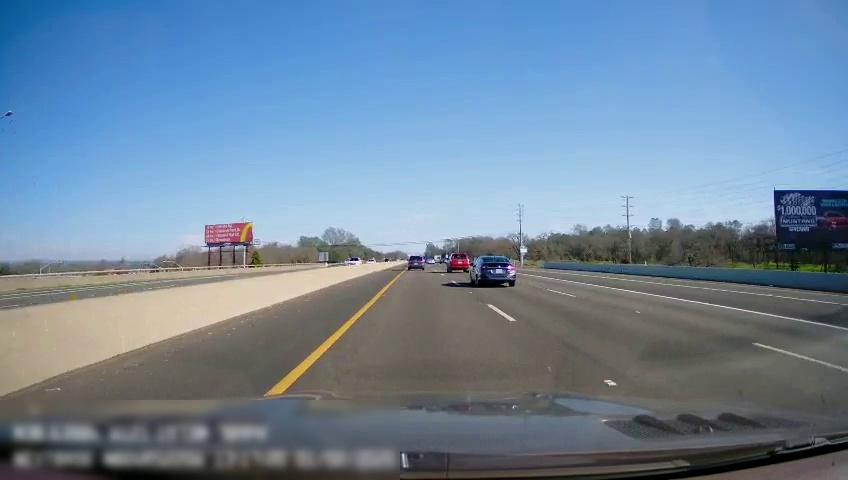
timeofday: Day
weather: Sunny
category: Drivable Space
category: Drivable Space
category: Vehicles | SUV
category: Vehicles | SUV
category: Vehicles | Car
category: Lanes | Current Lane
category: Lanes | Current Lane
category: Lanes | Current Lane
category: Lanes | Alternate Lane
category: Lanes | Alternate Lane